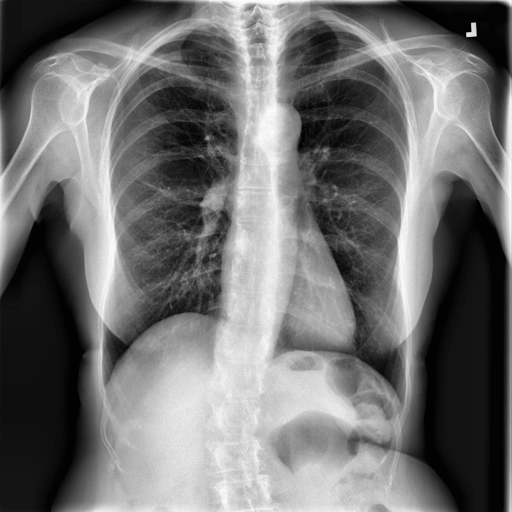
Finding: NORMAL